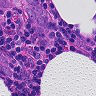
Metastatic tissue present: yes